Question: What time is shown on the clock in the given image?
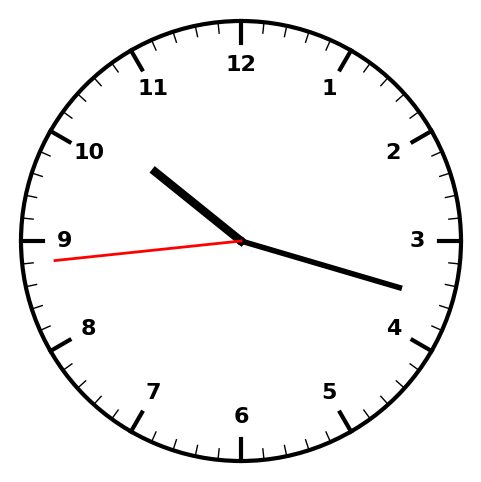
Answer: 10:17:44